Question: Count the number of objects in the diagram.
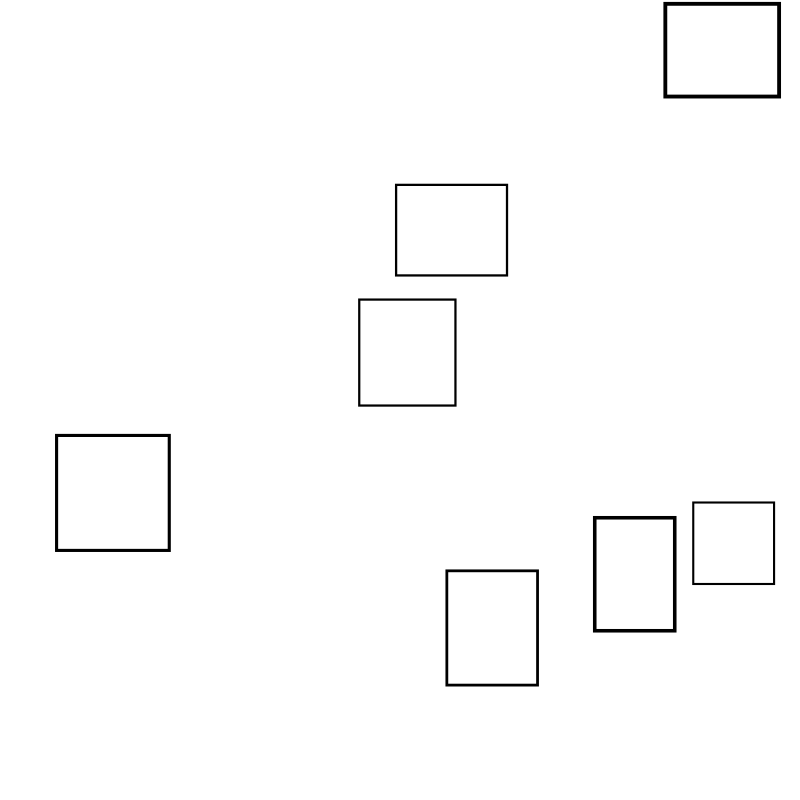
Answer: 7